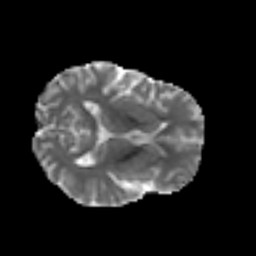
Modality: MD
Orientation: axial
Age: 29
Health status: ill
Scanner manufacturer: philips
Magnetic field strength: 3 T
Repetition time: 9 s
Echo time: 0.127 s